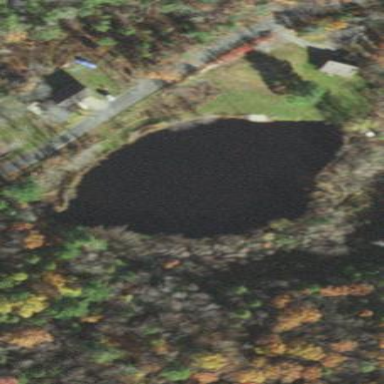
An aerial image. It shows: Serene pond surrounded by nature.